Current action and preconditions to check: path_clear

Your task: For each precondition in the list above, predict whether it will hold at this action.

Consider the current scene as observed from the mobile robot's camera, and analyze the predicted future states of all dynamic agents (e.g., people, animals, vehicles, or any moving entities) within the NEXT SECOND.

IMPORTANT: Only answer "very likely" if you are absolutely certain—based on strong, clear evidence—that a dynamic agent will violate the precondition in the predicted future state. Do NOT answer "very likely" for unlikely, ambiguous, or low-probability risks.

Ask yourself for each precondition: Is there a high probability, with clear and convincing evidence, that the predicted future states of any dynamic agent will interfere with the predicted future state of the currently executing action within the NEXT SECOND, causing that precondition to fail?

Assess the risk level based on these predictions. Use "likely" or "very likely" if motions create a clear risk of interference.

Use "neutral" or "improbable" if agents are nearby but their predicted paths are clearly diverging or non-conflicting.

Failure Risk Categories: "very improbable", "improbable", "neutral", "likely", "very likely"

Answer Format: Output ONLY the probability_of_failure value from these categories: "very improbable", "improbable", "neutral", "likely", "very likely"

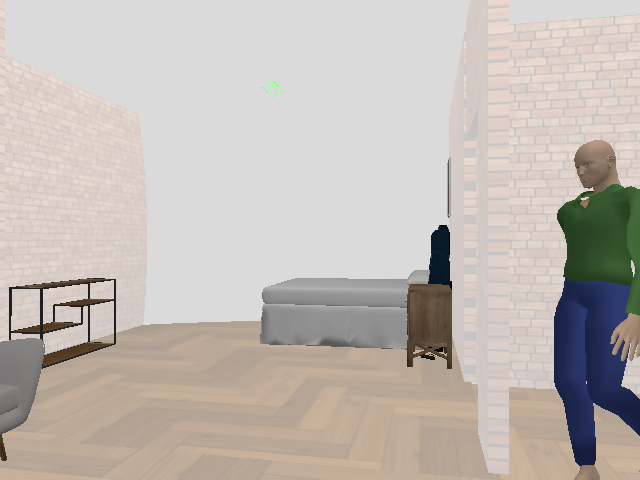

Answer: neutral